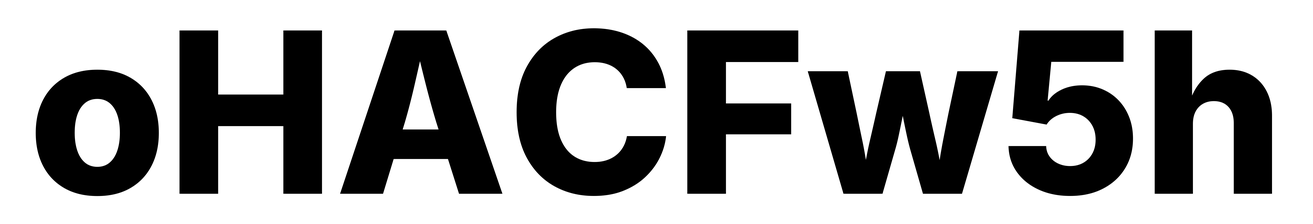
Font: Inter_ExtraBold